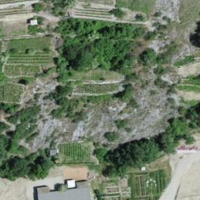
EUNIS habitat code: 48
Species observed at this site:
Vitis vinifera